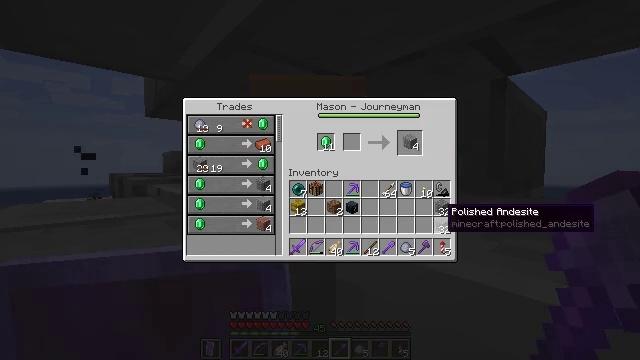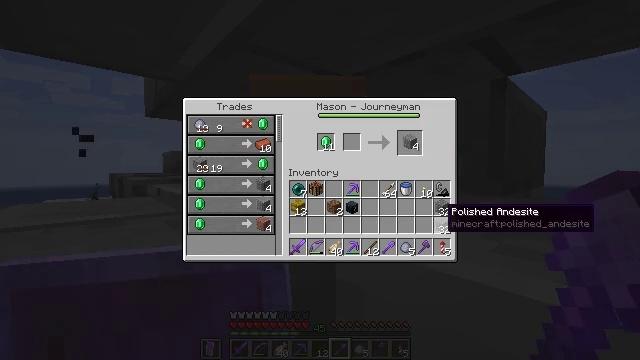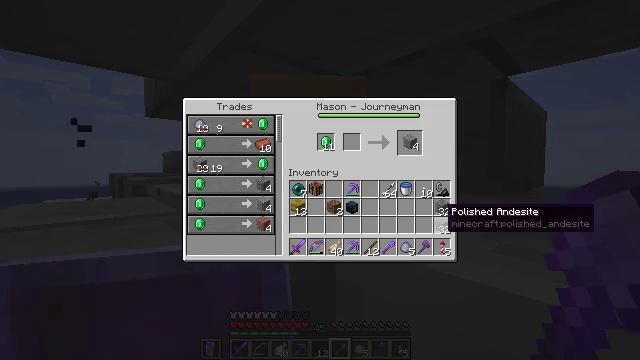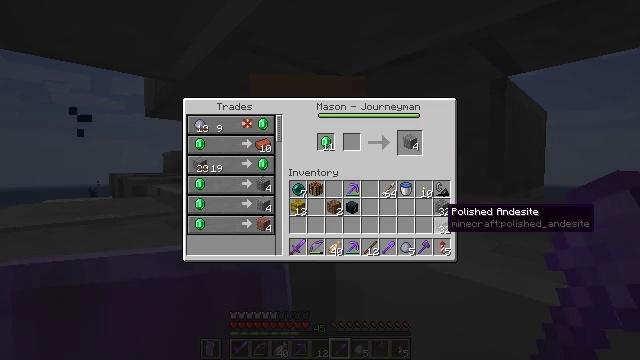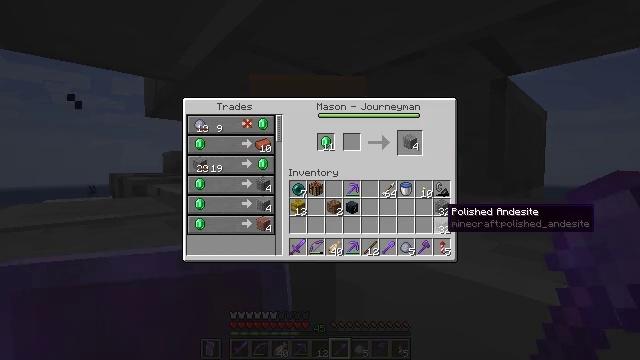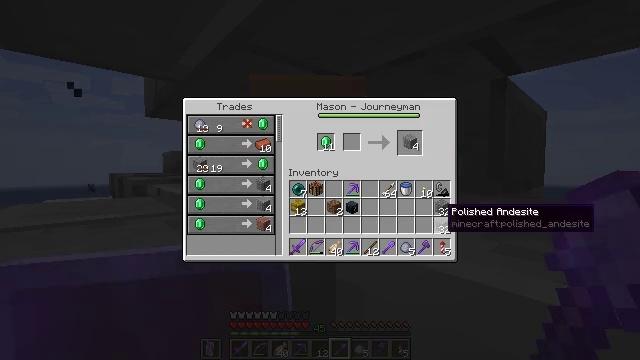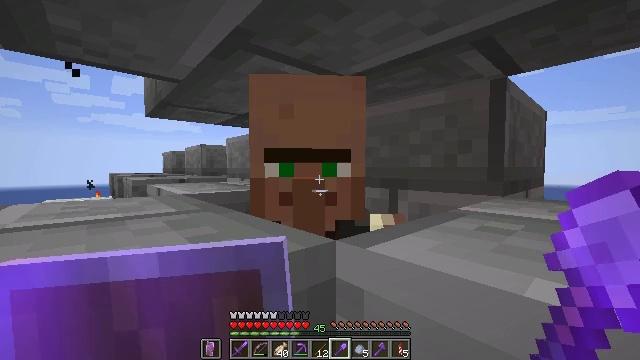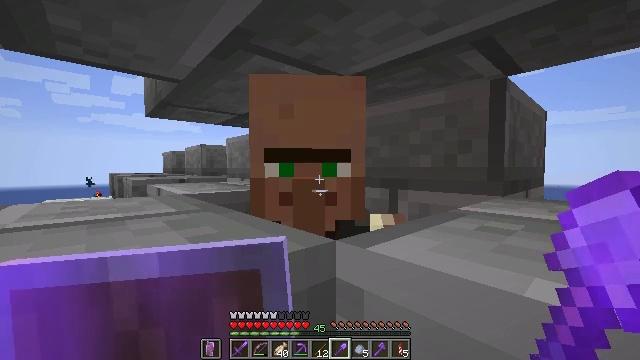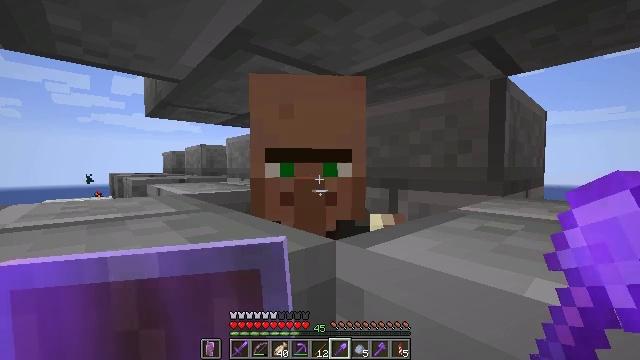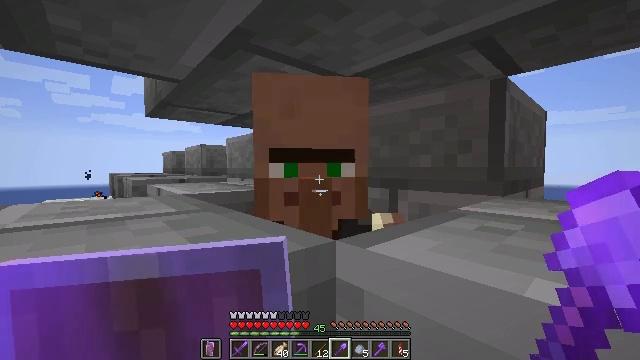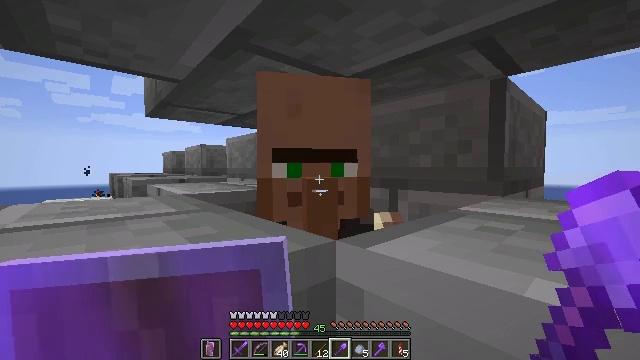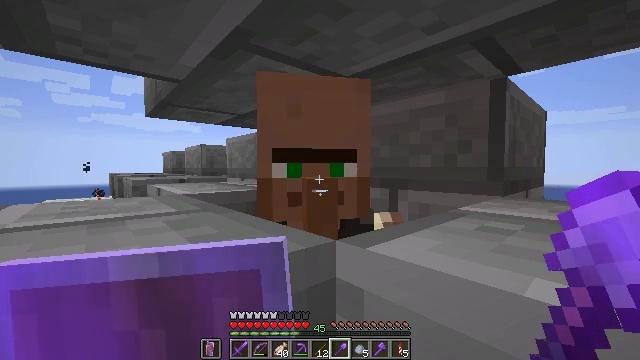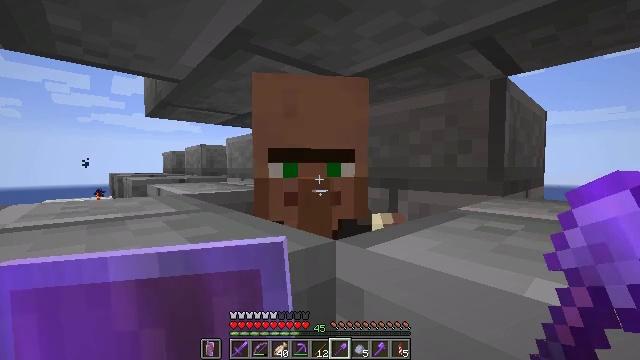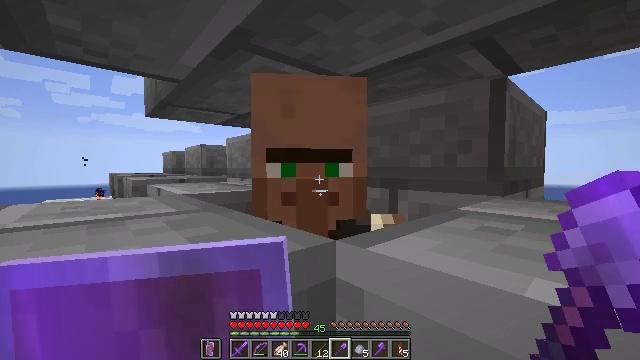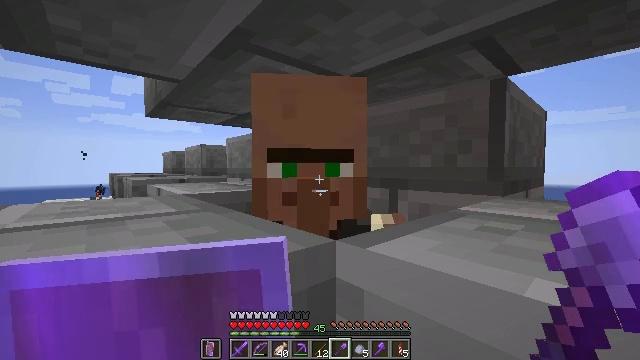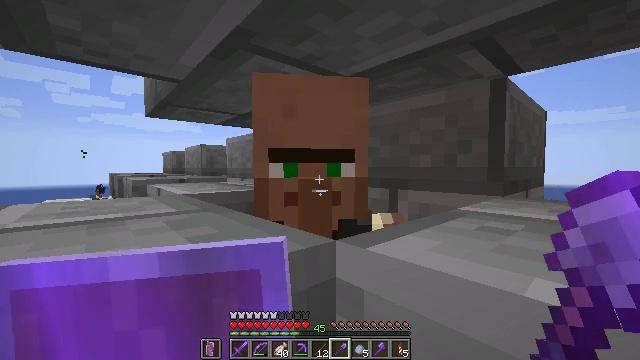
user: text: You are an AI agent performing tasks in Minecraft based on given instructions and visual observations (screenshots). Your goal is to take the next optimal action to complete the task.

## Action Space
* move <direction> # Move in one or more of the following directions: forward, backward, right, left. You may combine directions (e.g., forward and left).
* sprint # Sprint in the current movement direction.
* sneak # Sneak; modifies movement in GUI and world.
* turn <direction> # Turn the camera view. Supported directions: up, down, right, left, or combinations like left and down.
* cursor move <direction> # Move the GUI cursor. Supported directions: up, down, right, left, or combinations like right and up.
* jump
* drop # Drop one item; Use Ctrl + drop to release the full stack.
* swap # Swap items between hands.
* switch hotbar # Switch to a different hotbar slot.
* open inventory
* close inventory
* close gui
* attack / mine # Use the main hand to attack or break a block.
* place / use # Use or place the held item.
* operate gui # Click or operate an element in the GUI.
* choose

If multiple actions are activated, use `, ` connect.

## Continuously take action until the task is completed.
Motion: motion action
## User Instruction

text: craft item light blue terracotta
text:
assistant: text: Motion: no_op
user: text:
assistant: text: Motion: no_op
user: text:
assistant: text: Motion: no_op
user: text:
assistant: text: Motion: no_op
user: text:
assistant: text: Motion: no_op
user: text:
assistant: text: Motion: no_op
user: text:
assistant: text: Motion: no_op
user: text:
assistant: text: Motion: no_op
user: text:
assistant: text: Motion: no_op
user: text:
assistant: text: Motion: no_op
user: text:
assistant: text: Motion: no_op
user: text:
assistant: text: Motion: no_op
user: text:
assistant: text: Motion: no_op
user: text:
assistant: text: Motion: no_op
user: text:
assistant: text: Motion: no_op
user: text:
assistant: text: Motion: no_op
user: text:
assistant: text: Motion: no_op
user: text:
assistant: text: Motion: no_op
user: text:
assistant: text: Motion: no_op
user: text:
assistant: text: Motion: no_op
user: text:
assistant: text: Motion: no_op
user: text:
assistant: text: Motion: no_op
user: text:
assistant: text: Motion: no_op
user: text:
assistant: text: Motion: no_op
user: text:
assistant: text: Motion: no_op
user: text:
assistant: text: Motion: no_op
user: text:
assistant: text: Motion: no_op
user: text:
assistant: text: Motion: no_op
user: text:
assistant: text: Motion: no_op
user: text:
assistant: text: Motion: no_op